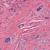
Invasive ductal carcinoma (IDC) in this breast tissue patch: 1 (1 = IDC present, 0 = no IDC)